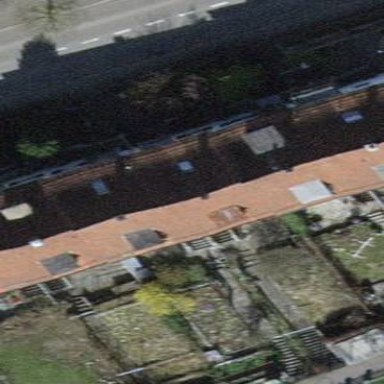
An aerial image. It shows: Building with tiled roof.